高二 · 解析几何
设变量 $x, y$ 满足约束条件 $\left\{\begin{array}{l}x+y-2 \leq 0, \\ x-y+2 \geq 0, \\ x \geqslant-1, \\ y \geqslant-1,\end{array}\right.$, 则目标函数 $z=-4 x+y$ 的最大值为（）
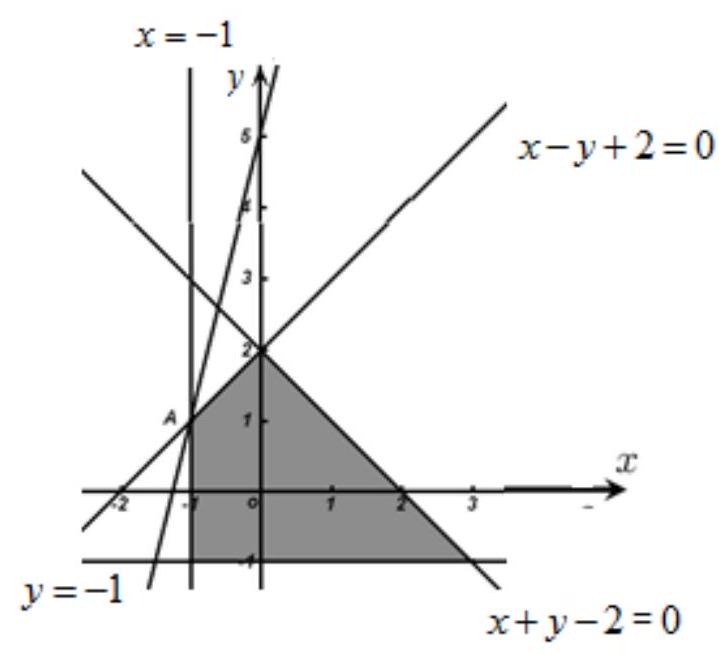
A. 2
B. 3
C. 5
D. 6
答案: D
解析: 已知不等式组表示的平面区域如图中的阴影部分.

目标函数的几何意义是直线 $y=4 x+z$ 在 $y$ 轴上的截距,

故目标函数在点 $A$ 处取得最大值.

由 $\left\{\begin{array}{l}x-y+2=0, \\ x=-1\end{array}\right.$, 得 $A(-1,1)$,
所以 $Z_{\text {max }}=-4 \times(-1)+1=5$.

故选 C.